【题型】解答题　【知识点】解析几何　【难度】hard
设 \( a > 1 \)，已知椭圆 \( \Gamma_1 \) 的方程为 \( \frac{x^2}{a^2} + \frac{y^2}{a^2 - 1} = 1 \)，双曲线 \( \Gamma_2 \) 的方程为 \( \frac{x^2}{a^2} - \frac{y^2}{a^2 - 1} = 1 \)，把 \( \Gamma_1 \)、\( \Gamma_2 \) 合称为曲线 \( \Gamma \)。

(1) 若 \( \Gamma_1 \) 的离心率为 \( \frac{\sqrt{2}}{2} \)，求 \( \Gamma_2 \) 的离心率；

(2) 若 \( a = 2 \)，\( M \) 为 \( \Gamma \) 上一动点，\( T(0, 4) \) 为定点，求 \( |MT| \) 的最小值；

(3) 若 \( a = 2 \)，\( C \) 为 \( \Gamma_1 \) 上一动点，\( D \) 为 \( \Gamma_2 \) 上一动点，且 \( OC \perp OD \)，问 \( \frac{27}{|OC|^2} - \frac{5}{|OD|^2} \) 是否为定值？如果是，求出该定值；如果不是，请说明理由。
【解答】
\textbf{【详解】}

(1) 因为 \( a > 1 \)，所以 \( a^2 > a^2 - 1 > 0 \)，所以椭圆 \( \Gamma_1 \) 的焦点在 \( x \) 轴上，

则 \( \frac{\sqrt{a^2 - (a^2 - 1)}}{a} = \frac{\sqrt{2}}{2} \)，解得 \( a = \sqrt{2} \)，

所以双曲线 \( \Gamma_2 \) 的方程为 \( \frac{x^2}{2} - y^2 = 1 \)，

故 \( \Gamma_2 \) 的离心率为 \( \frac{\sqrt{2 + 1}}{\sqrt{2}} = \frac{\sqrt{6}}{2} \)。

(2) 若 \( a = 2 \)，则 \( \Gamma_1: \frac{x^2}{4} + \frac{y^2}{3} = 1 \)，\( \Gamma_2: \frac{x^2}{4} - \frac{y^2}{3} = 1 \)，

设 \( M(x, y) \)，则 \( |MT| = \sqrt{x^2 + (y - 4)^2} \)，

当点 \( M \) 在 \( \Gamma_1 \) 上时，则 \( \frac{x^2}{4} + \frac{y^2}{3} = 1 \)，故 \( x^2 = 4 - \frac{4y^2}{3} \)，

则 \( |MT| = \sqrt{x^2 + (y - 4)^2} = \sqrt{4 - \frac{4}{3}y^2 + y^2 - 8y + 16} = \sqrt{-\frac{1}{3}y^2 - 8y + 20} \)，

因为 \( -\sqrt{3} \leq y \leq \sqrt{3} \)，所以当 \( y = \sqrt{3} \) 时，\( |MT|_{\min} = \sqrt{19 - 8\sqrt{3}} = 4 - \sqrt{3} \)，

当点 \( M \) 在 \( \Gamma_2 \) 上时，则 \( \frac{x^2}{4} - \frac{y^2}{3} = 1 \)，故 \( x^2 = 4 + \frac{4y^2}{3} \)，\( y \in \mathbb{R} \)，

则 \( |MT| = \sqrt{x^2 + (y - 4)^2} = \sqrt{4 + \frac{4}{3}y^2 + y^2 - 8y + 16} = \sqrt{\frac{7}{3}y^2 - 8y + 20} \)，

所以当 \( y = \frac{12}{7} \) 时，\( |MT|_{\min} = \sqrt{\frac{82}{7}} > 4 - \sqrt{3} \)，

综上所述，\( |MT| \) 的最小值为 \( 4 - \sqrt{3} \)。

(3) 若 \( a = 2 \)，则 \( \Gamma_1: \frac{x^2}{4} + \frac{y^2}{3} = 1 \)，\( \Gamma_2: \frac{x^2}{4} - \frac{y^2}{3} = 1 \)，

由题意直线 \( OC \)、\( OD \) 的斜率都存在且都不为 0，

设直线 \( OC \) 的方程为 \( y = kx \)，则直线 \( OD \) 的方程为 \( y = -\frac{1}{k}x \)，
设 \( C(x_1, y_1) \)，\( D(x_2, y_2) \)，则直线 \( OC \) 与 \( \Gamma_1 \) 另一个交点 \( C'(-x_1, -y_1) \)，直线 \( OD \) 与 \( \Gamma_2 \) 另一个交点 \( D'(-x_2, -y_2) \)，

联立 \( \begin{cases} y = kx, \\ \frac{x^2}{4} + \frac{y^2}{3} = 1 \end{cases} \)，消 \( y \) 得 \( (4k^2 + 3)x^2 - 12 = 0 \)，
\( \Delta = 48(4k^2 + 3) > 0 \) 恒成立，则 \( -x_1^2 = -\frac{12}{4k^2 + 3} \)，故 \( x_1^2 = \frac{12}{4k^2 + 3} \)，\( y_1^2 = k^2x_1^2 = \frac{12k^2}{4k^2 + 3} \)，

联立 \( \begin{cases} y = -\frac{1}{k}x, \\ \frac{x^2}{4} - \frac{y^2}{3} = 1 \end{cases} \)，消 \( y \) 得 \( \left( \frac{3k^2 - 4}{k^2} \right)x^2 - 12 = 0 \)，
\( \Delta = 48\left( \frac{3k^2 - 4}{k^2} \right) > 0 \)，则 \( k > \frac{2\sqrt{3}}{3} \) 或 \( k < -\frac{2\sqrt{3}}{3} \)，

则 \( -x_2^2 = -\frac{12k^2}{3k^2 - 4} \)，所以 \( x_2^2 = \frac{12k^2}{3k^2 - 4} \)，\( y_2^2 = \frac{1}{k^2}x_2^2 = \frac{12}{3k^2 - 4} \)，

则 \( \frac{27}{|OC|^2} - \frac{5}{|OD|^2} = \frac{27}{x_1^2 + y_1^2} - \frac{5}{x_2^2 + y_2^2} = \frac{27}{\frac{12}{4k^2 + 3} + \frac{12k^2}{4k^2 + 3}} - \frac{5}{\frac{12k^2}{3k^2 - 4} + \frac{12}{3k^2 - 4}} \)

\( = \frac{27(4k^2 + 3)}{12k^2 + 12} - \frac{5(3k^2 - 4)}{12k^2 + 12} = \frac{93k^2 + 101}{12k^2 + 12} = \frac{93(12k^2 + 12) + 8}{12k^2 + 12} = \frac{93}{12} + \frac{2}{3k^2 + 3} \)，

因为 \( k \) 不是定值，所以 \( \frac{2}{3k^2 + 3} \) 不是定值，故 \( \frac{27}{|OC|^2} - \frac{5}{|OD|^2} \) 不是定值。

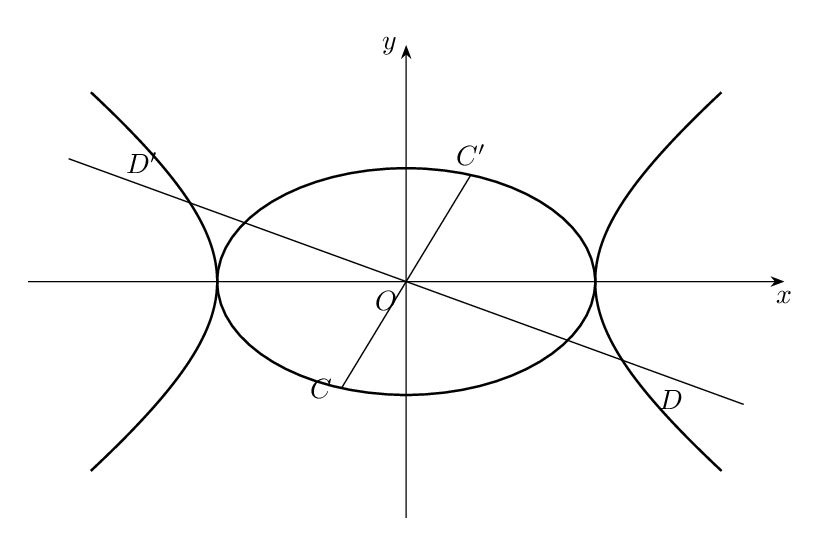